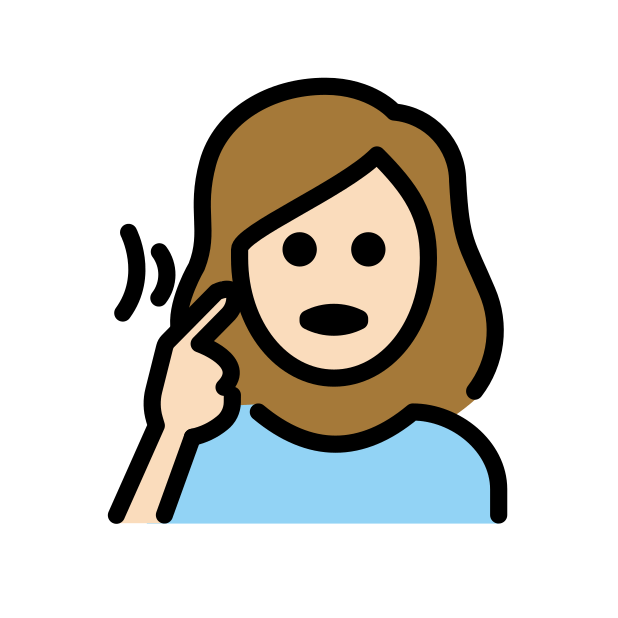
deaf woman: light skin tone